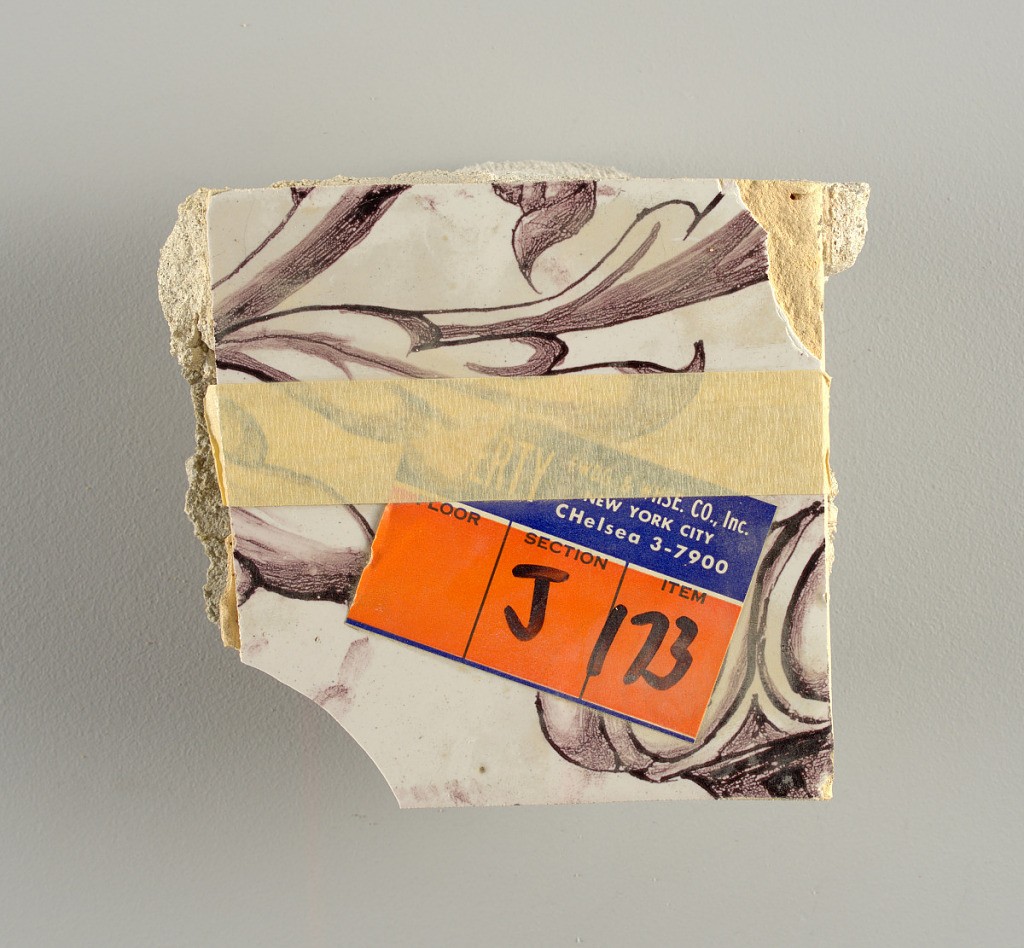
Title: Wall facing
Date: ca. 1725
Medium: tin-glazed earthenware, underglaze
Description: Two vertical rectangles, twenty-three tiles high.  A) Nine tiles wide at top; seven tiles wide at bottom.  B) Ten and one-half tiles wide.

Arabesque design of foliage.  A) with centered figure of Justice under a canopy.  B) with centered urn.